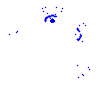
Particle: electron